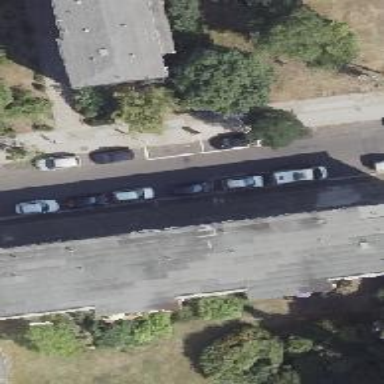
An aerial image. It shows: Parking lane designated for parking.